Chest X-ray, PA view. Patient: 28 years old, sex F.
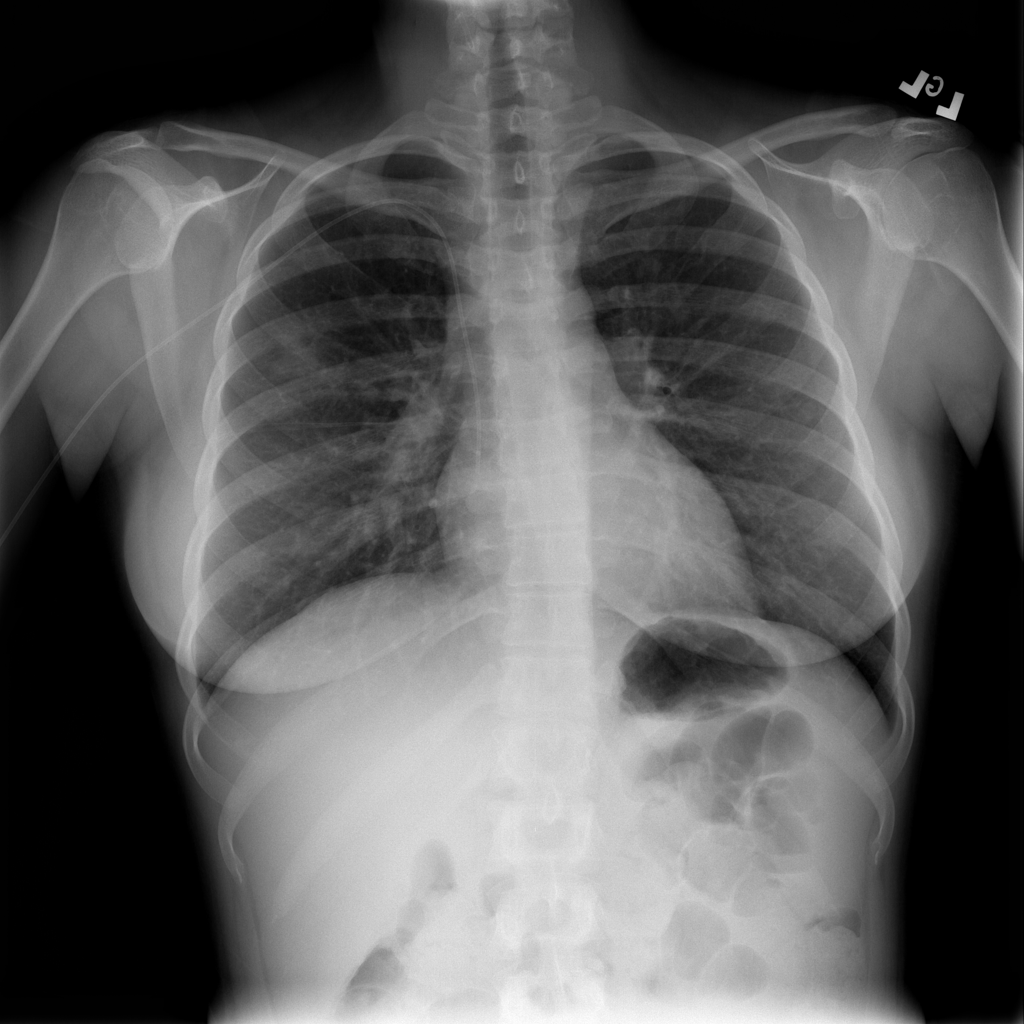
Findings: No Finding